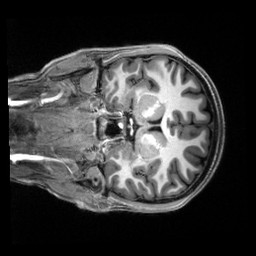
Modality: T1w
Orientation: coronal
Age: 22
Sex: female
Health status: healthy
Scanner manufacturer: siemens
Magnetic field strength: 3 T
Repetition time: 2.5 s
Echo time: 0.00222 s